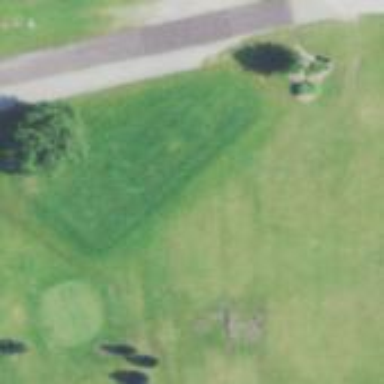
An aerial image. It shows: Grass area designated as golf tee.